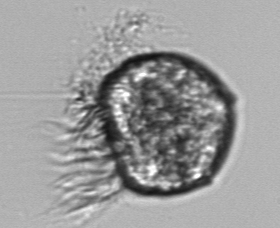
Label: Pelagostrobilidium